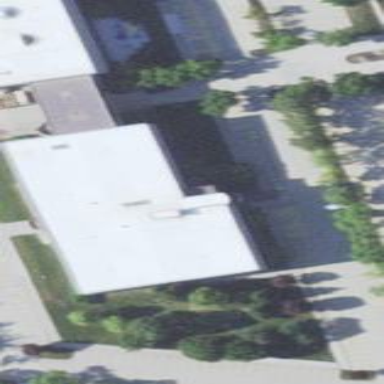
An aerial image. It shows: Office building.